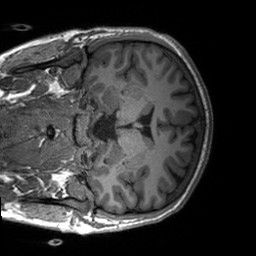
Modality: T1w
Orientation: coronal
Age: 22
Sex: male
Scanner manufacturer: siemens
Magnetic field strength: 3 T
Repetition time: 2.3 s
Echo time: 0.00227 s